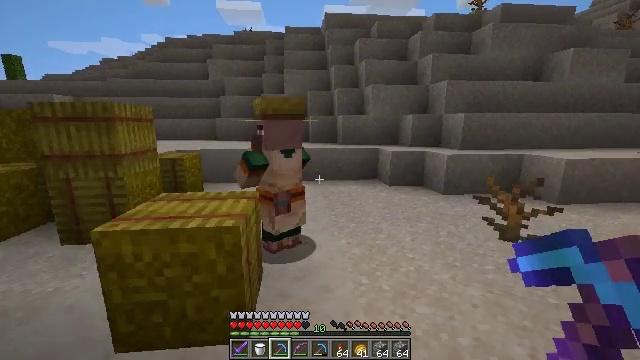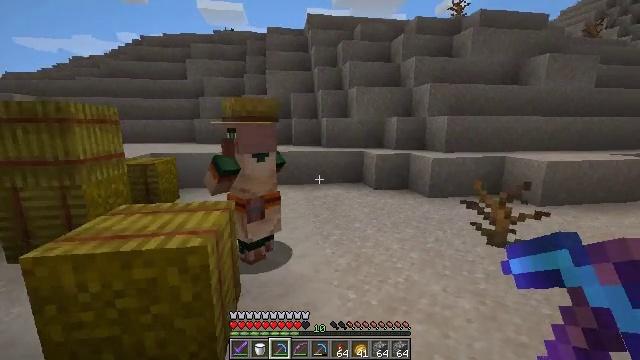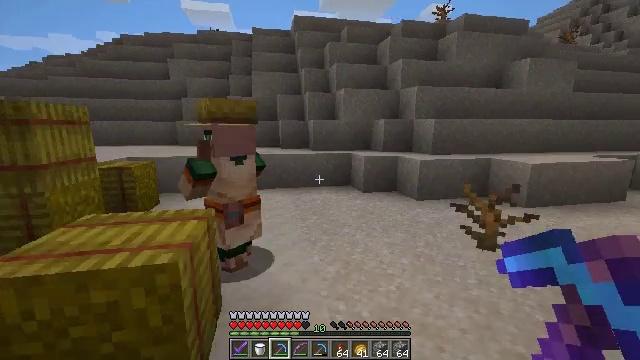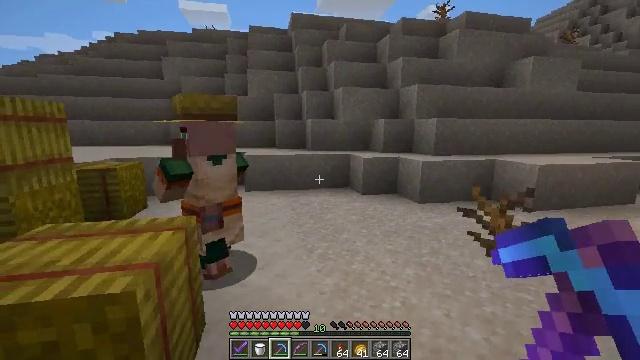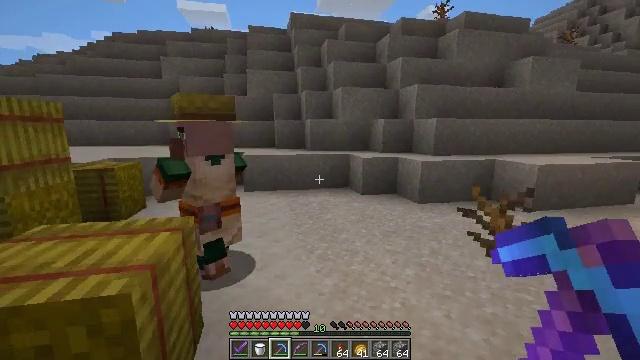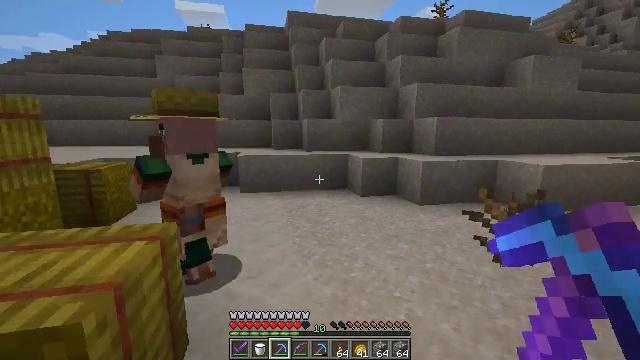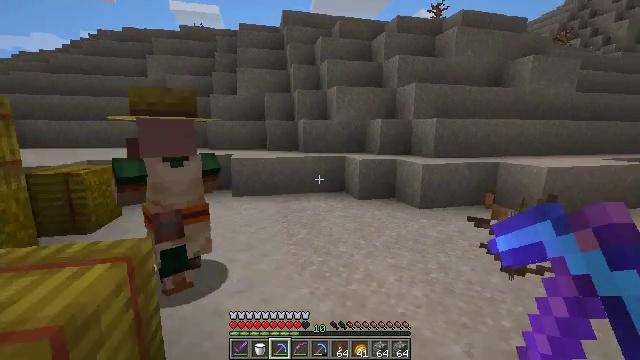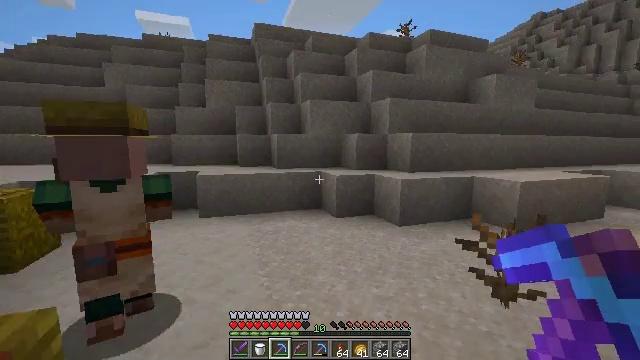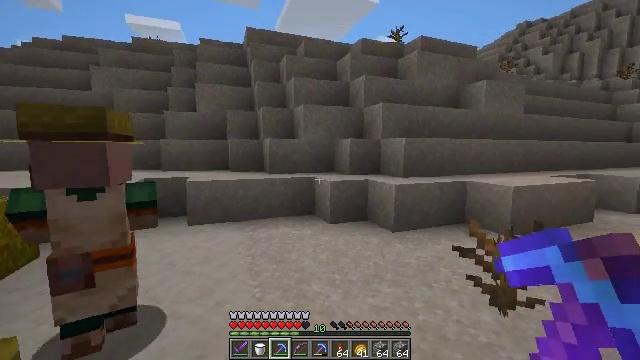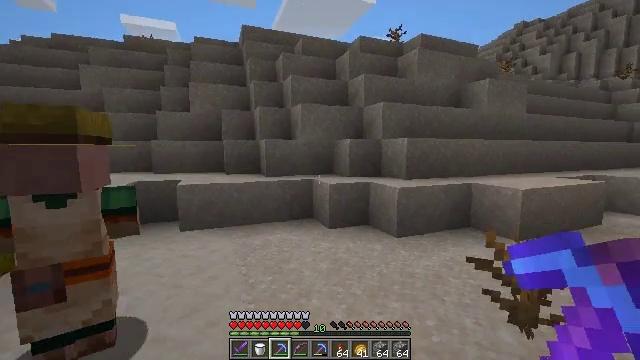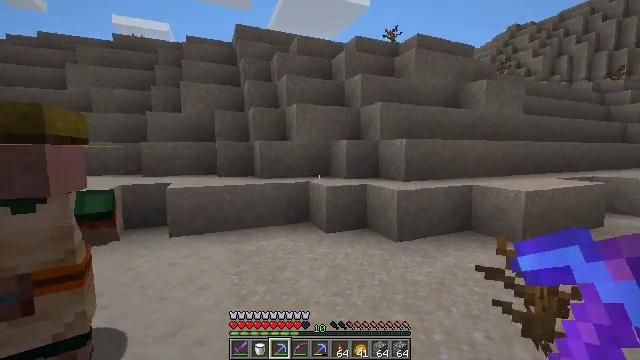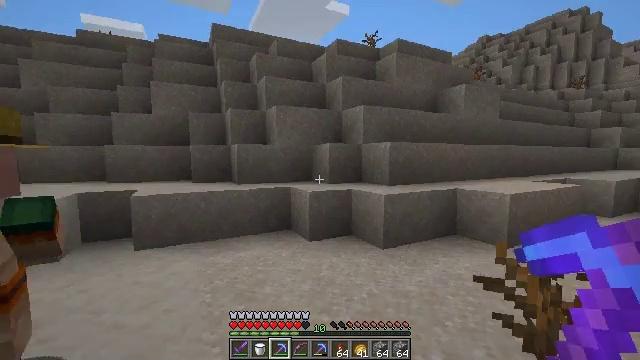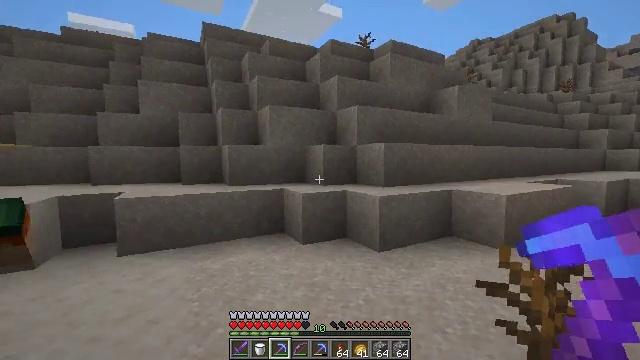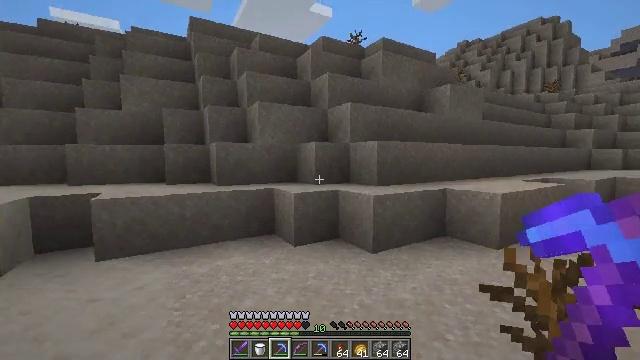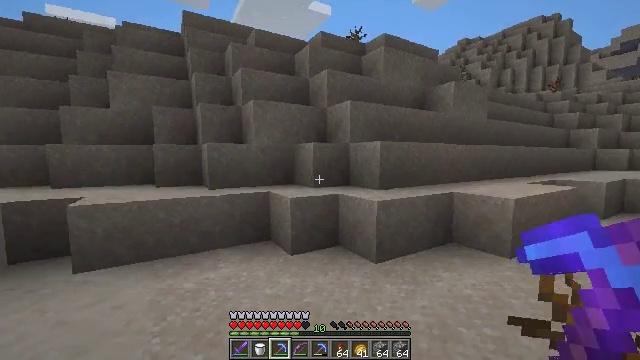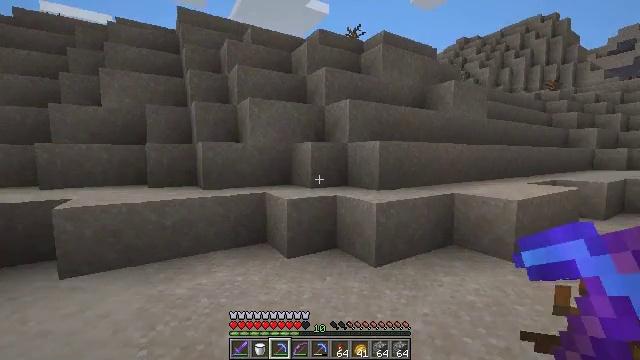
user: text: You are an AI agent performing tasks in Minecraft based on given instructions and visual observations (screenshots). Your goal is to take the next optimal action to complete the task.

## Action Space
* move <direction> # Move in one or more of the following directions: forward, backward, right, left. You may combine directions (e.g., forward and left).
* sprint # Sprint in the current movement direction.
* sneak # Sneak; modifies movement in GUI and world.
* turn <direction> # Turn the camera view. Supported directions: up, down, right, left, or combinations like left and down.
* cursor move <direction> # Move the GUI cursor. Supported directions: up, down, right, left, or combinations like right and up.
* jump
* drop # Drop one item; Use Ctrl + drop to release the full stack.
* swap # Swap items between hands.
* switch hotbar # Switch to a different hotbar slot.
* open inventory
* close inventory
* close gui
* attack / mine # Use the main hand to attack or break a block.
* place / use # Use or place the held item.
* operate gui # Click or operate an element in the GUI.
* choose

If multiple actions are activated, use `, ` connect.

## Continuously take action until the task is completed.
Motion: motion action
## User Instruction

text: Mine a hay block from the field.
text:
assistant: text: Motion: move forward, turn right
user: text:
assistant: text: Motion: move forward, turn right
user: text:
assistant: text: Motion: move forward
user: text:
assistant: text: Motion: move forward
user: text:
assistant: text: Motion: move forward
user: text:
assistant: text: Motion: move forward
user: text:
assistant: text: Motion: move forward, turn right and up
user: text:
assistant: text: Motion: move forward, turn right and up
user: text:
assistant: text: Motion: move forward
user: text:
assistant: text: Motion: move forward, turn right
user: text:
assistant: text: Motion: move forward, turn right
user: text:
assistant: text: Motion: move forward, turn right
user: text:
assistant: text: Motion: move forward, turn right
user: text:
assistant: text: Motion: move forward
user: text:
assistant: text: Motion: move forward
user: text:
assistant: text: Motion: move forward
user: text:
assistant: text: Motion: move forward
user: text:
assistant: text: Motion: move forward
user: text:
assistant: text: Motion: move forward
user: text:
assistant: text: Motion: move forward, turn down
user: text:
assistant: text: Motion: move forward, turn left and down
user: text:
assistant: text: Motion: move forward, turn left and down
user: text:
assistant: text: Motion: move forward, turn left and down
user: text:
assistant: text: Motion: move forward, turn left and down
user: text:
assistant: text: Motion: move forward, turn left
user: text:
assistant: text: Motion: move forward, turn left
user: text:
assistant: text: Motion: move forward
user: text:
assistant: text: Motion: move forward
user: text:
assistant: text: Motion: move forward, jump
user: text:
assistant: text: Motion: move forward, jump